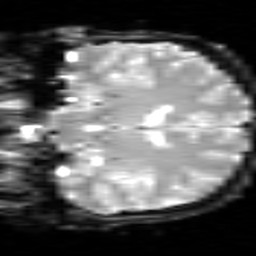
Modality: inplaneT2
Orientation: coronal
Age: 22
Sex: male